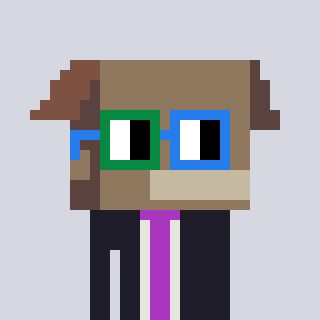
a pixel art character with square green and blue glasses, a box-shaped head and a grayscale-colored body on a cool background